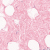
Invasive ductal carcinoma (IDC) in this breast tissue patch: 0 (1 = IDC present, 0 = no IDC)